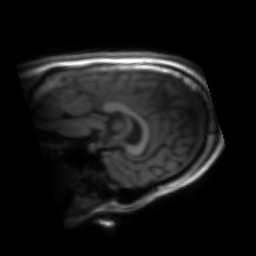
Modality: inplaneT1
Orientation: sagittal
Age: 22
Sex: male
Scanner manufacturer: siemens
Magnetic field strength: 3 T
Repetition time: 1.2 s
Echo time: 0.00251 s